Question: I have a login and a signup form that opens in a modal. At the top I have two tabs switching between login and signup. see picture
Switching between the tabs works fine. However, I want the user to be able to choose login as well as signup on my actual page and open the modal directly in the right tab.
In my main.controller I have:
'''
$scope.openLoggerMenu=function(){
$modal.open({
templateUrl: 'app/account/loggingNavigation.html',
})
};
'''
In my html menu I have:
'''
<div class="col-md-1 loginButtonLanding" ng-click="openLoggerMenu()">
Login
</div>
<div class="col-md-1 loginButtonLanding" ng-click="openLoggerMenu()">
Signup
</div>
'''
And finally the content of the modal looks like this:
'''
<div class="container loginContainer">
<div class="row">
<div class="col-sm-4 col-sm-offset-2 col-xs-6 col-md-4 col-md-offset-2 loggingModal loggings" ng-click="showSignup=false; " ng-class="{'activeLogging':!showSignup}">
Login
</div>
<div class="col-sm-4 col-xs-6 col-md-4 loggingModal loggings" ng-click="showSignup=true;" ng-class="{'activeLogging':showSignup}">
Sign Up
</div>
</div>
<login ng-show="!showSignup;"></login>
<signup ng-show="showSignup;"></signup>
</div>
'''
When I now click to open the login modal it works fine and I can swtich between the tabs. But when I try to open the signup modal directly it just opens the login window from where I can switch to sign up.
Any idea how to solve this?
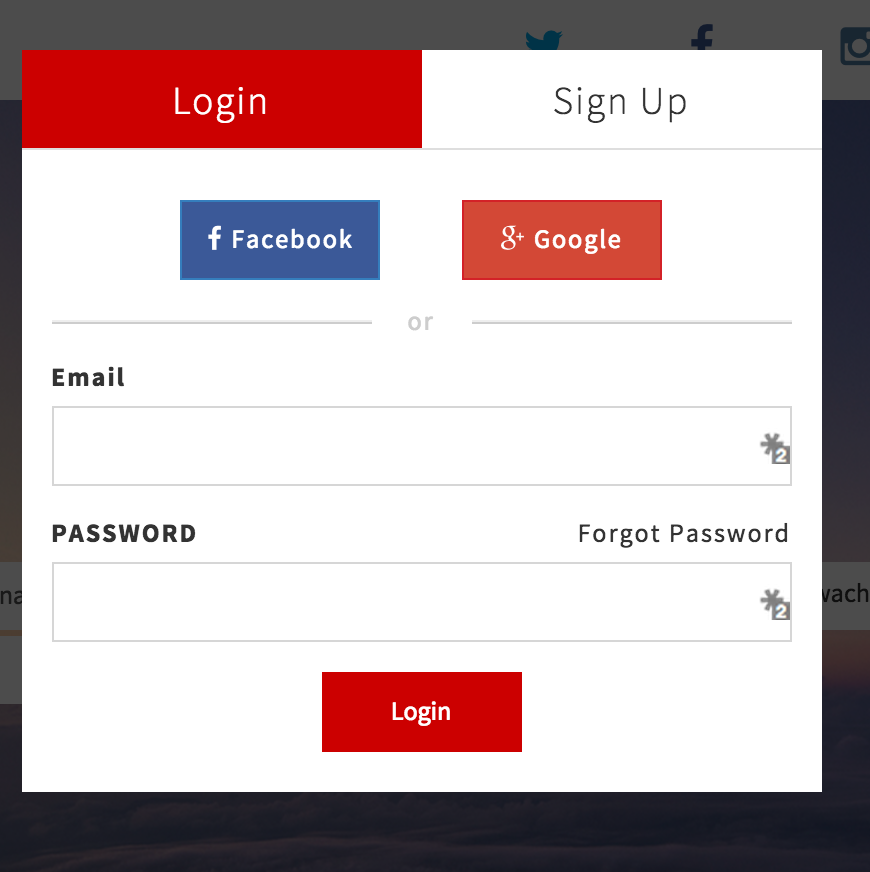
Answer: One solution would be to pass the scope to '$modal.open(...)':
'''
angular.module(...).controller(..., function($scope, $modal) {
$scope.openLoggerMenu = function(showSignup){
$scope.showSignup = showSignup;
$modal.open({
templateUrl: 'app/account/loggingNavigation.html',
scope: $scope
})
};
});
<div class="col-md-1 loginButtonLanding" ng-click="openLoggerMenu(false)">
Login
</div>
<div class="col-md-1 loginButtonLanding" ng-click="openLoggerMenu(true)">
Signup
</div>
'''
Refer to <URL>